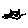
Label: cat